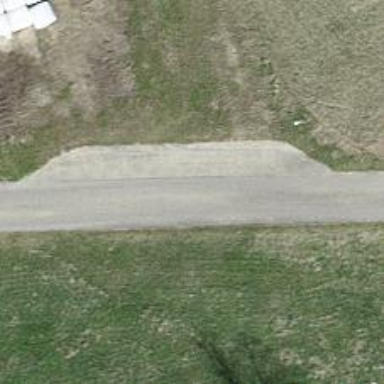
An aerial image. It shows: Well-maintained track road with grade 1 tracktype.